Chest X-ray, PA view. Patient: 43 years old, sex M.
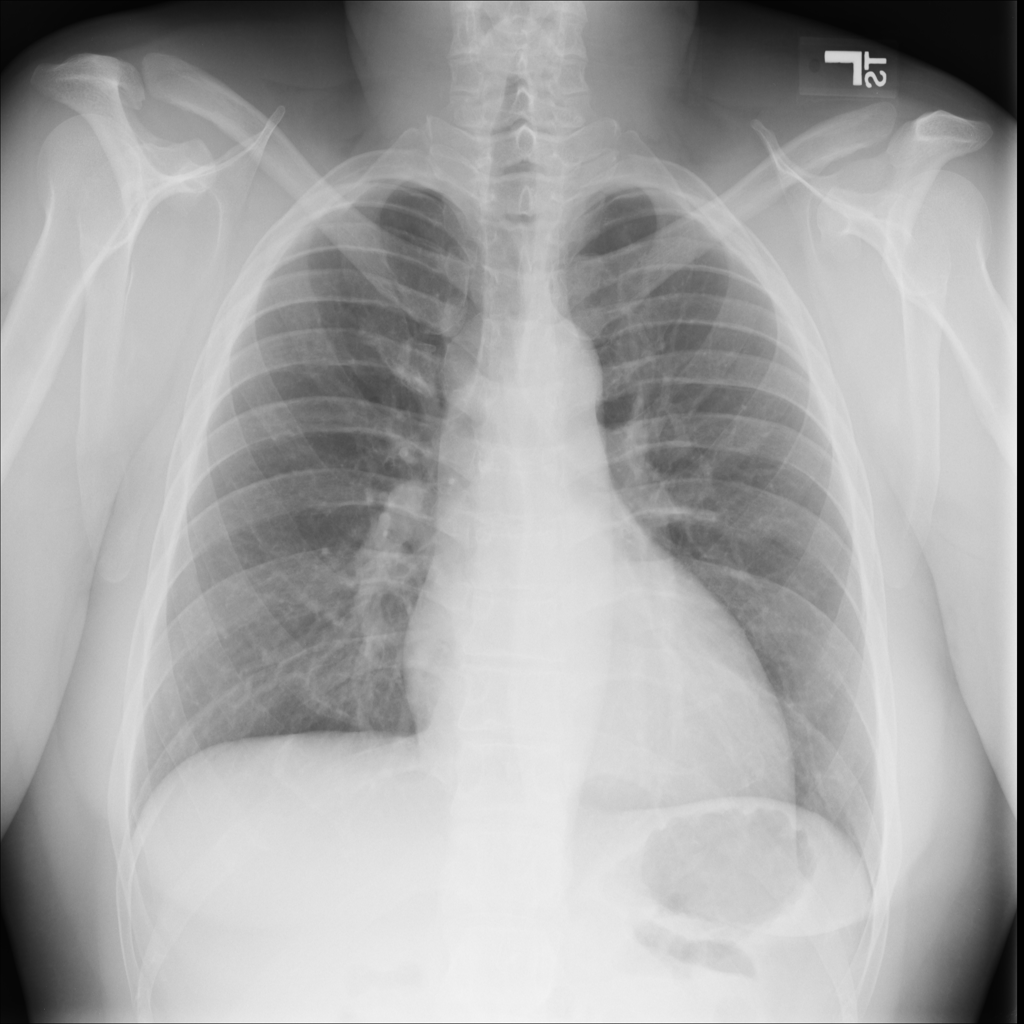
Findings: Cardiomegaly